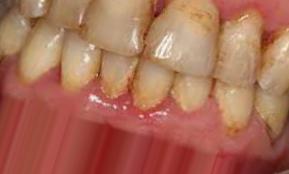
Condition: Tooth Discoloration